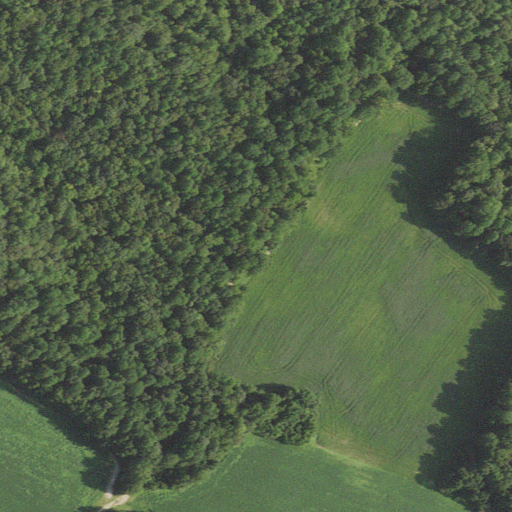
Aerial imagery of cape in Virginia named Timber Neck containing mixed forest, cultivated crops, deciduous forest, and woody wetlands